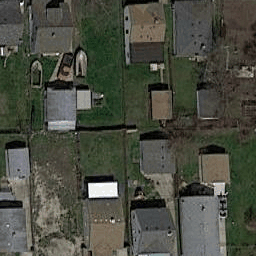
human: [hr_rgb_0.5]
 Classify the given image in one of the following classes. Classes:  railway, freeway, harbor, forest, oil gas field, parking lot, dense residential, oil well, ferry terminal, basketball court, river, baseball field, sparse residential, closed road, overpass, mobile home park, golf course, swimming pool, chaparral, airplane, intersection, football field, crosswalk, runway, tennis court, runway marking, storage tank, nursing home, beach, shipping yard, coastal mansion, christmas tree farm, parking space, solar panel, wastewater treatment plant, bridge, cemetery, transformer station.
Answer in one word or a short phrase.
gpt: dense residential